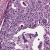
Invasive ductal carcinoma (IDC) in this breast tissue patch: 0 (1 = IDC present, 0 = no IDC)